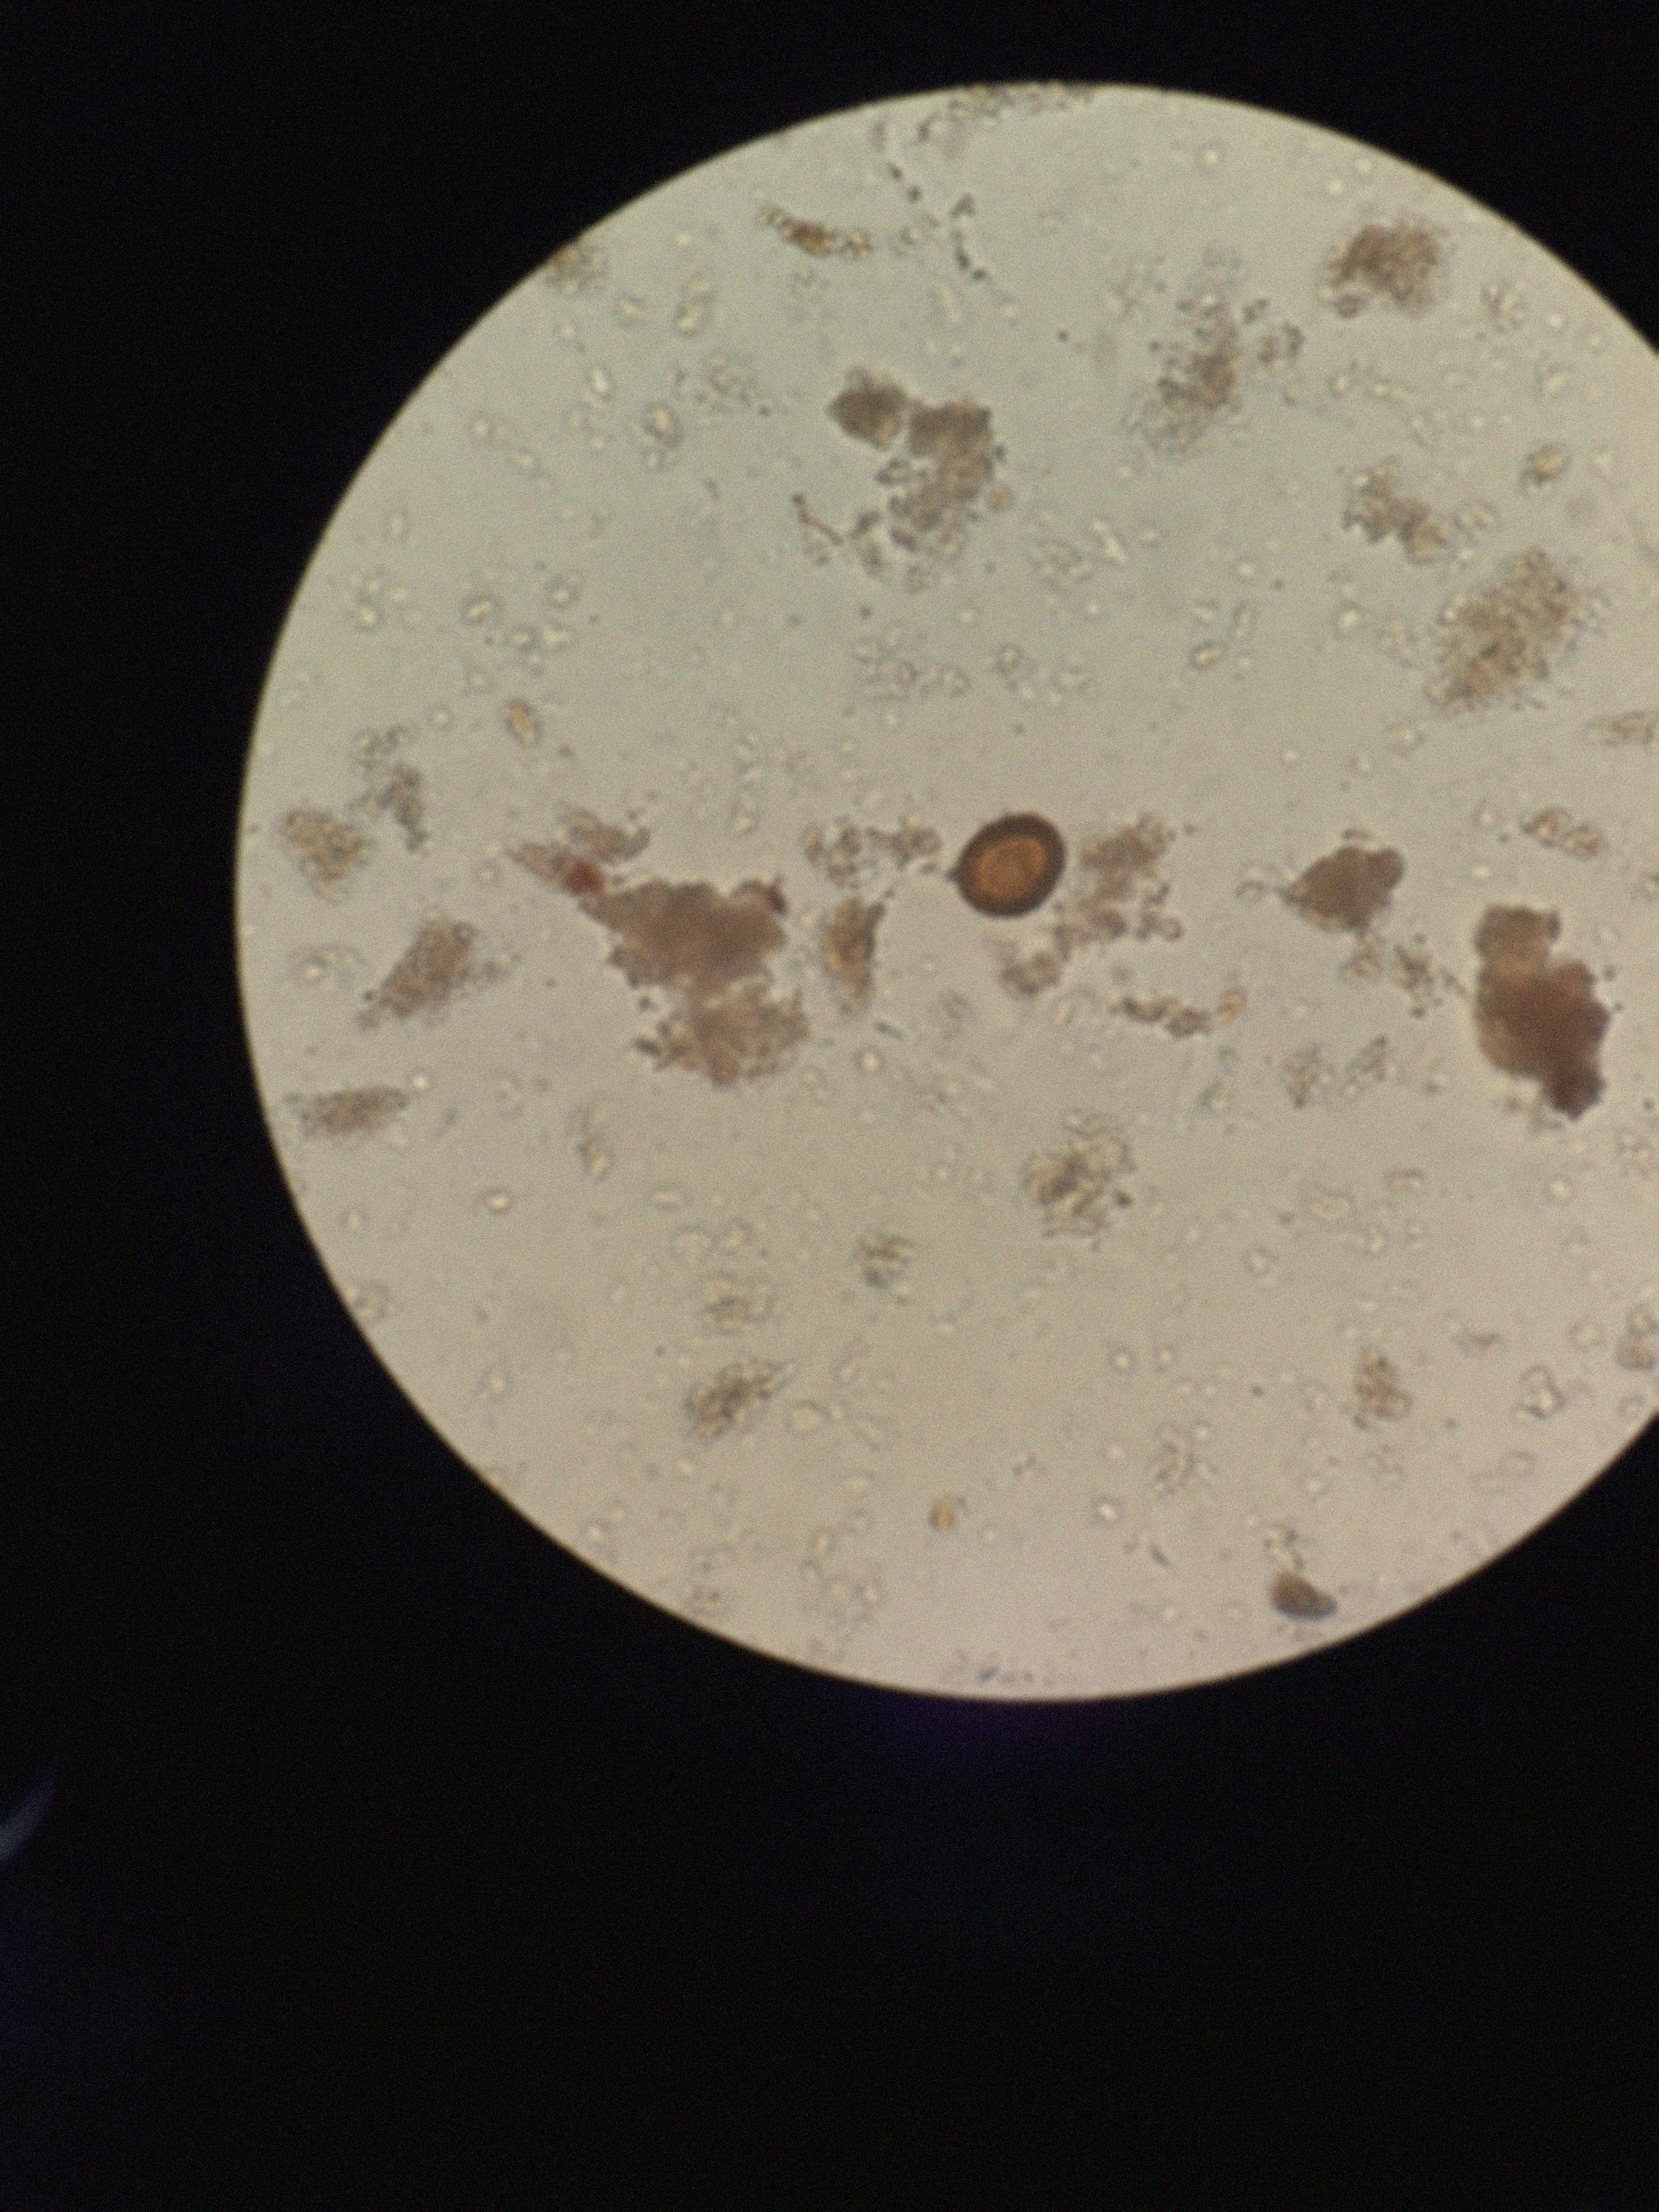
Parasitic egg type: Taenia spp. egg